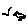
Label: bird